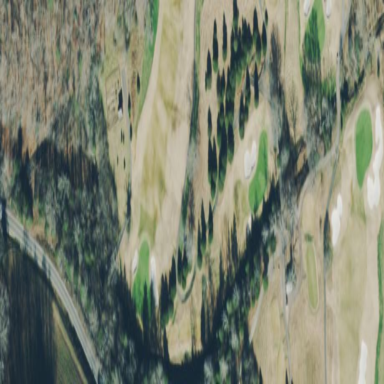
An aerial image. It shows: Water hazard in golf course. The hazard is natural water feature.